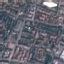
Land use / land cover class: Residential